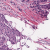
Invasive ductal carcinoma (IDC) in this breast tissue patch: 1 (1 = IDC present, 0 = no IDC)